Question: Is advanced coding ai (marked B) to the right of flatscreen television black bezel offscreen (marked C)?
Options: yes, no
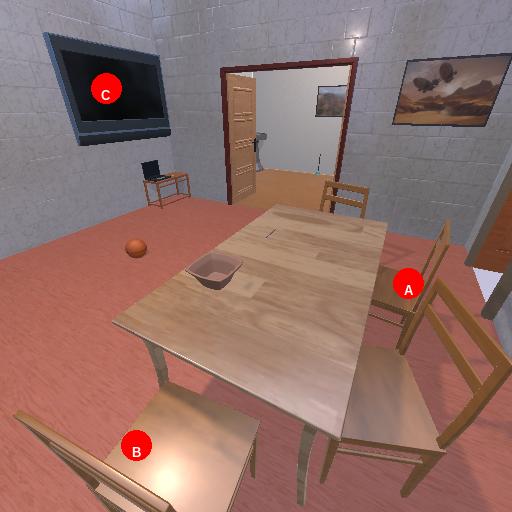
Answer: yes